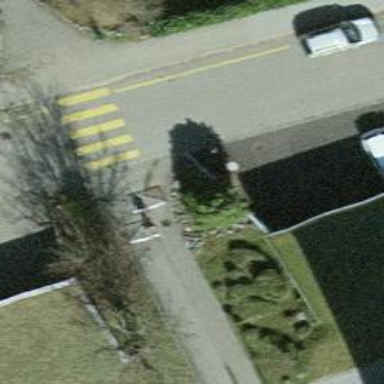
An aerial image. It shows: Cycle barrier.